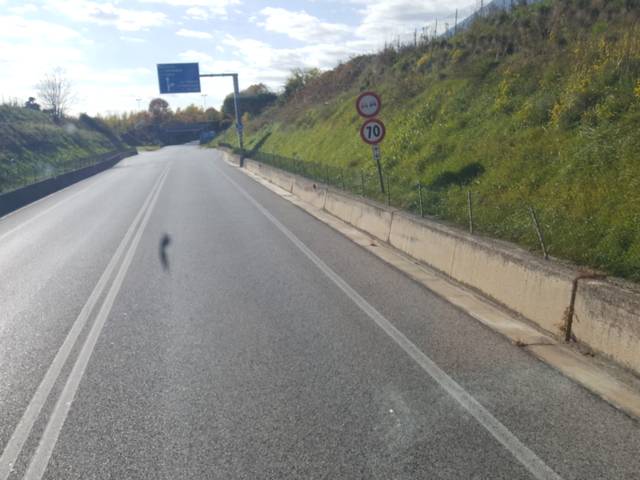
Region: Italy
Coordinates: 45.886, 12.175